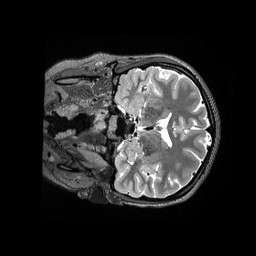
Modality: T2w
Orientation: coronal
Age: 17
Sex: female
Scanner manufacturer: siemens
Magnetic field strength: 3 T
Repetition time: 3.2 s
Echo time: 0.564 s